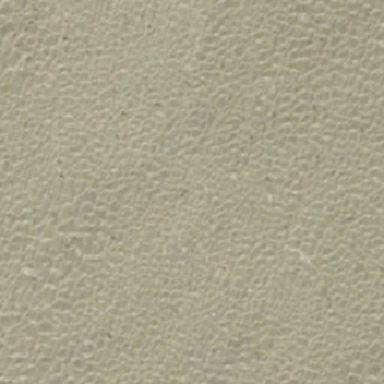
There is a little stone in the desert .